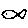
Label: fish